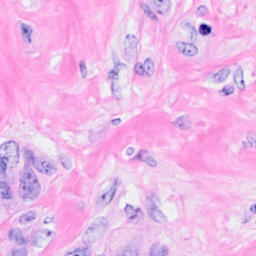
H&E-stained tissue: Breast